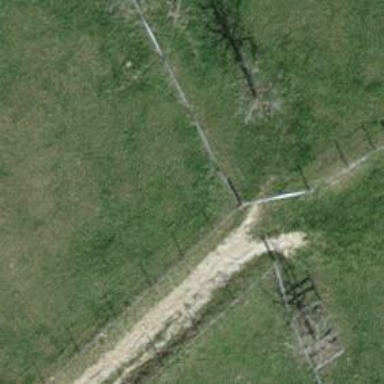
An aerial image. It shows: Fence is in the image.